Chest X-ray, PA view. Patient: 14 years old, sex F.
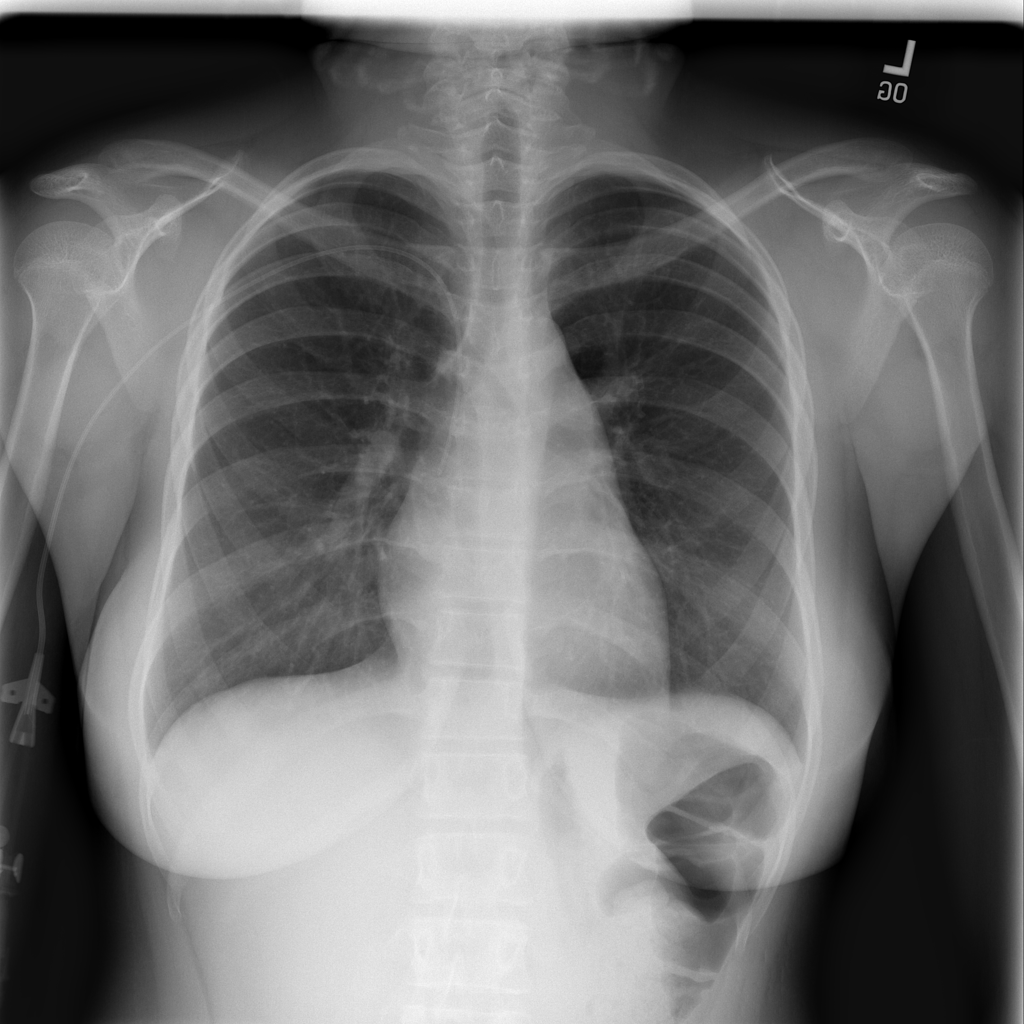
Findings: No Finding